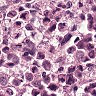
Metastatic tissue present: yes